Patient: sex F, age 66
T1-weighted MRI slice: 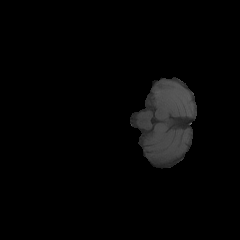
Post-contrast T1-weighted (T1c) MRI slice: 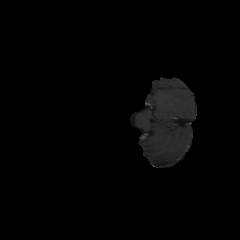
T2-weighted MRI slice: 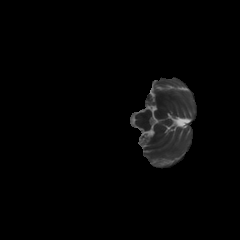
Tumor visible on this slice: no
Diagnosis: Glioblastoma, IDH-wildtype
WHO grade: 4